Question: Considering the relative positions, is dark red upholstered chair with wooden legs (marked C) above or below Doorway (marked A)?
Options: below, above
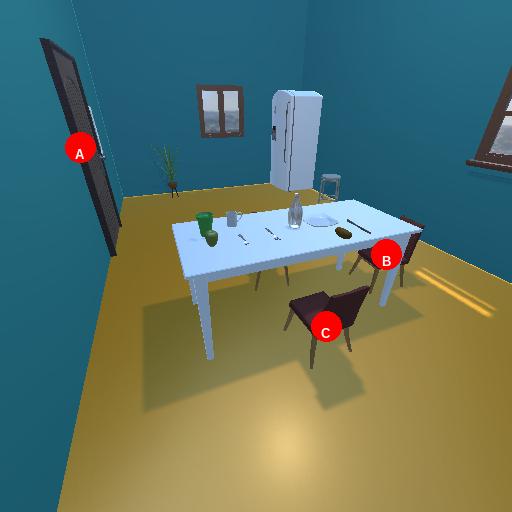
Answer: below